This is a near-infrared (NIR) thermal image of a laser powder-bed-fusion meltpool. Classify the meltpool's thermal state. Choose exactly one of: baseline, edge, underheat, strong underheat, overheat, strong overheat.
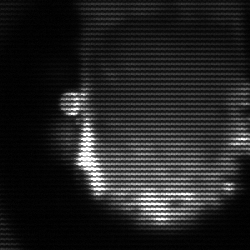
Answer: baseline